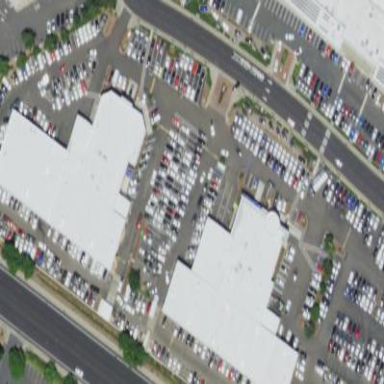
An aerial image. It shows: Building that houses car shop.